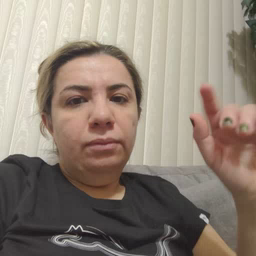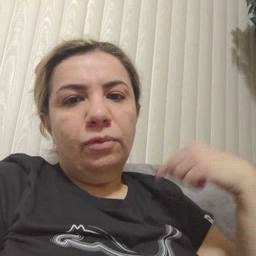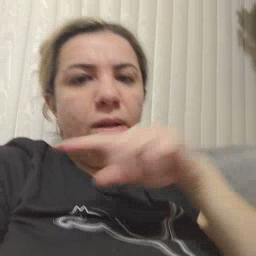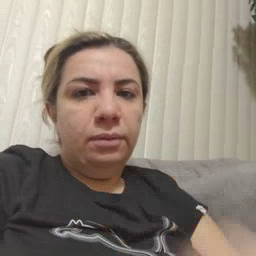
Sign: weus